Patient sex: M
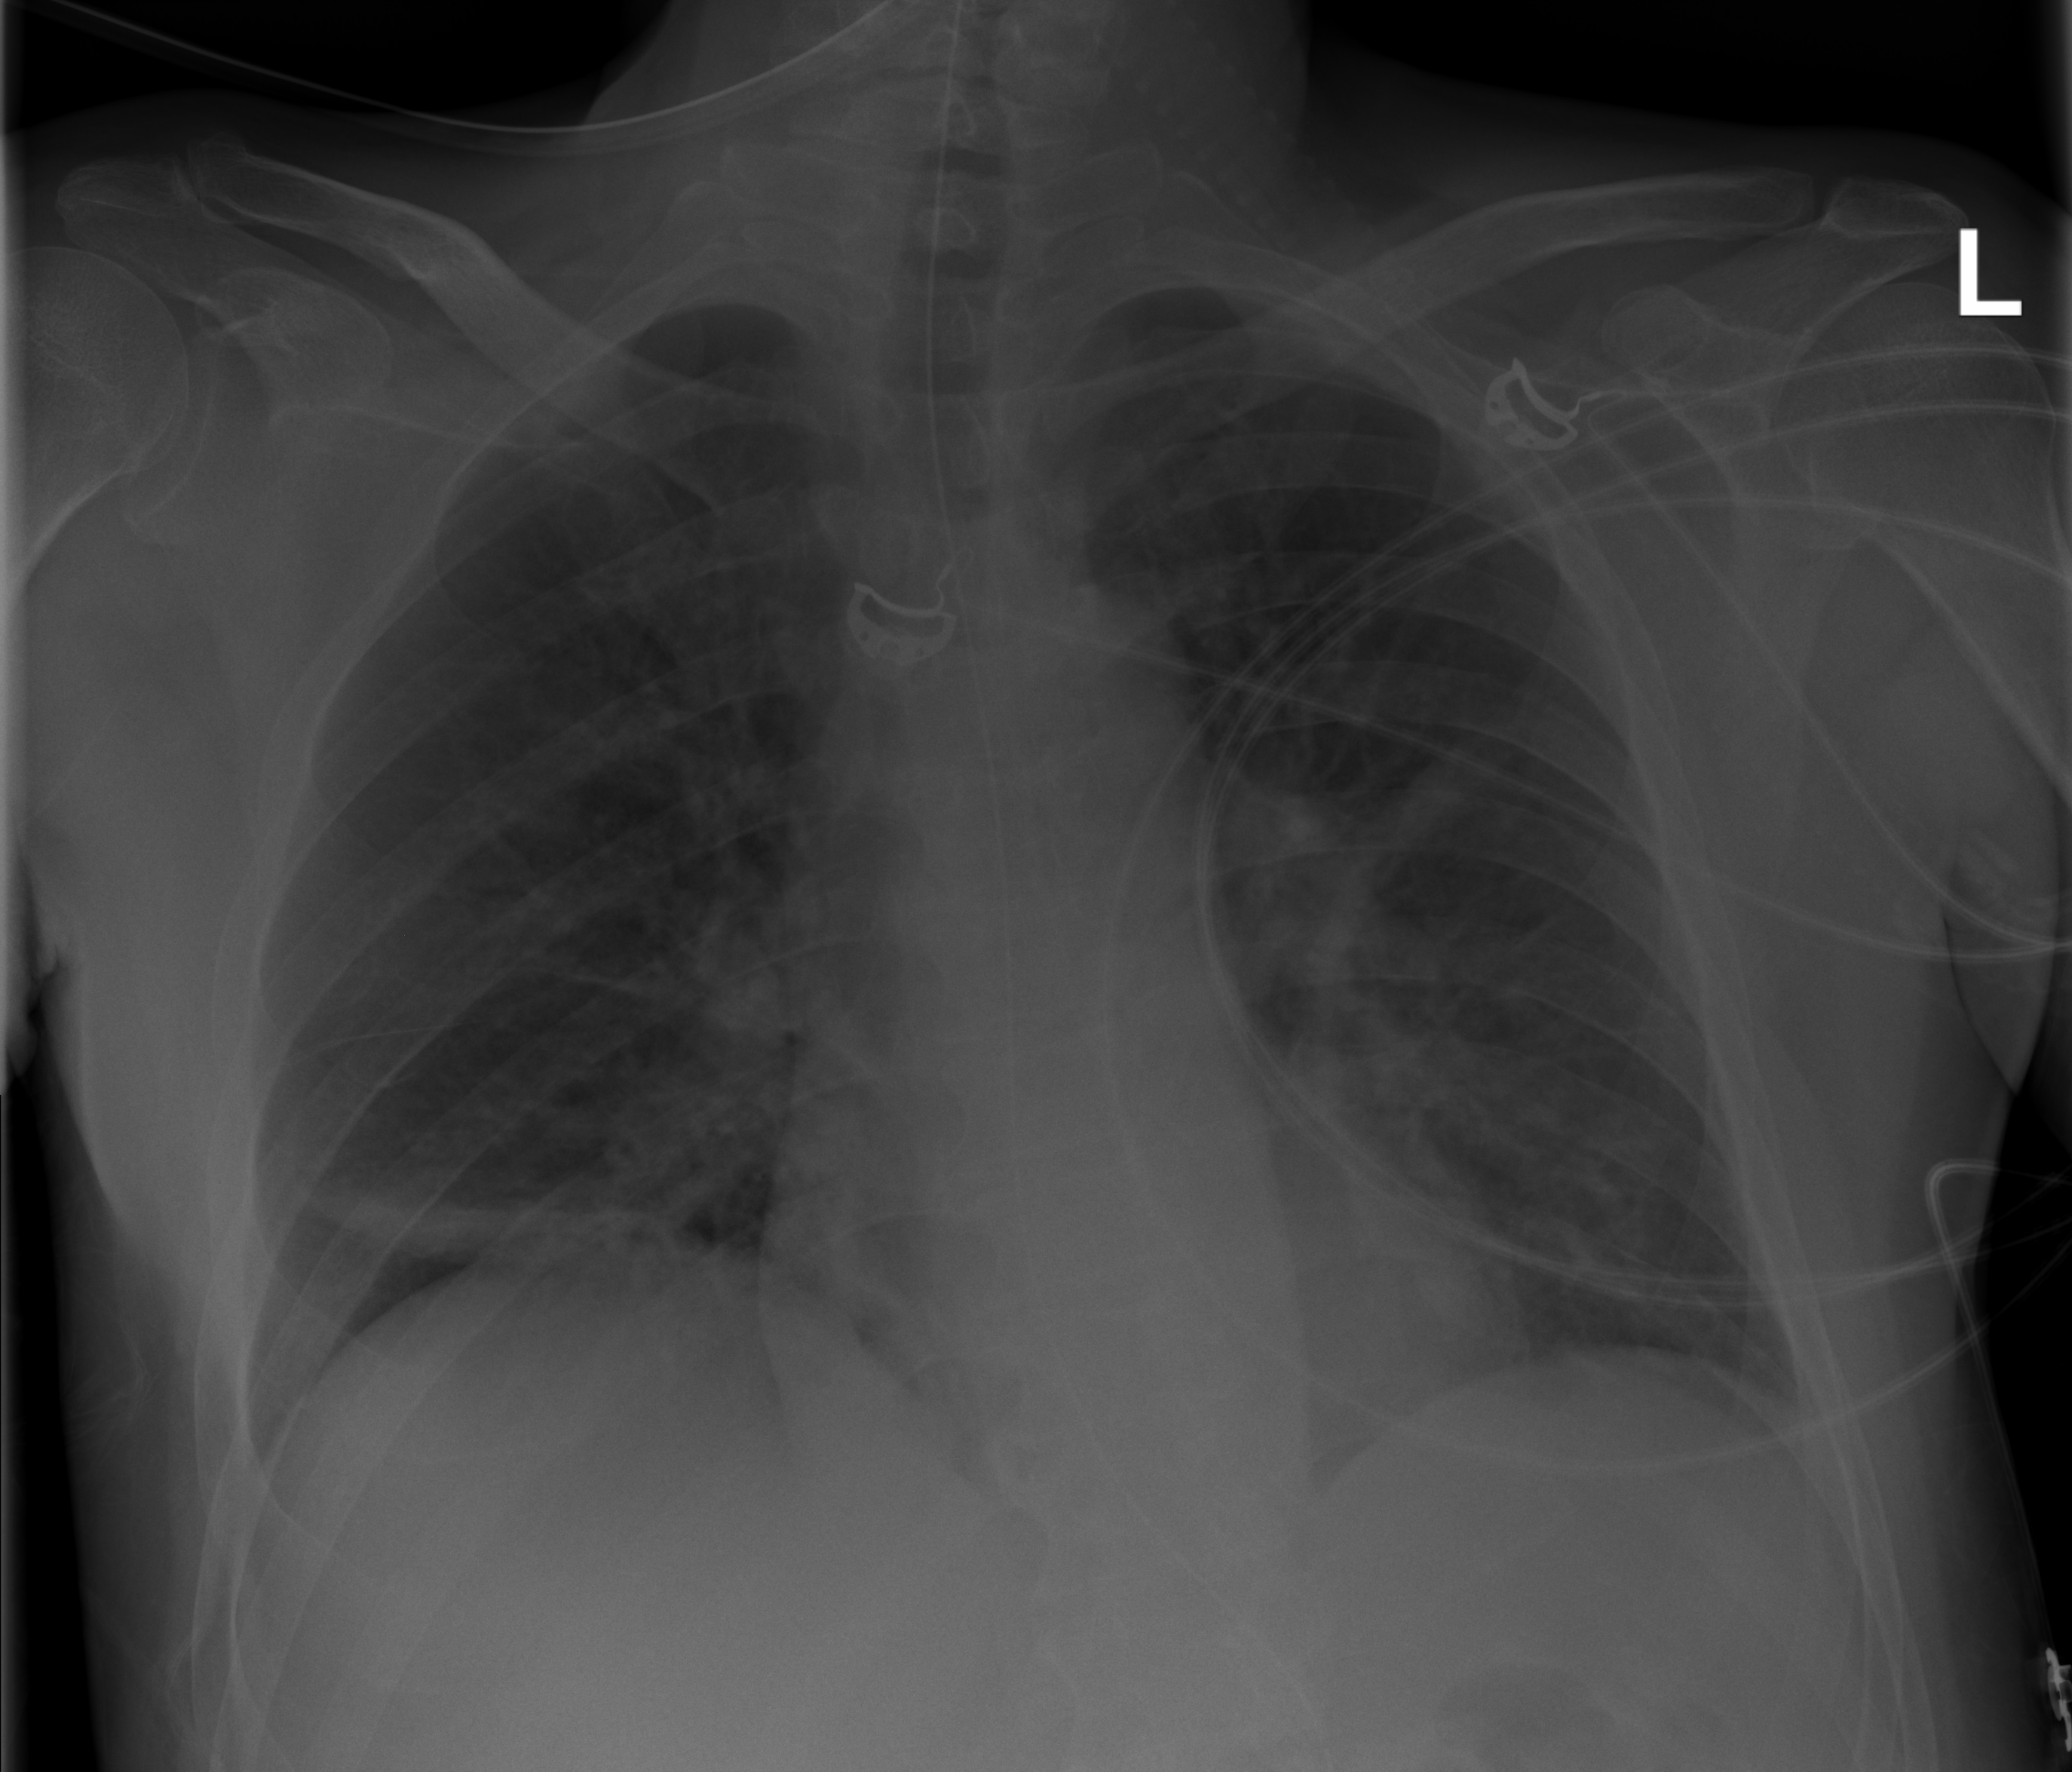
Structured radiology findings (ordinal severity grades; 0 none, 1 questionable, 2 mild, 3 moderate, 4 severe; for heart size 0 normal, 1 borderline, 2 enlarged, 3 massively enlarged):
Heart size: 0
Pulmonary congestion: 2
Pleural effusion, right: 0
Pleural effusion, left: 0
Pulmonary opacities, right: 2
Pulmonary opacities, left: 2
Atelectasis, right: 2
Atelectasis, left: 0